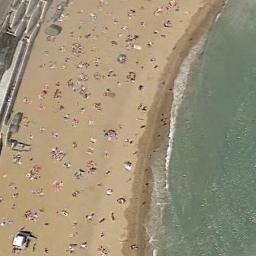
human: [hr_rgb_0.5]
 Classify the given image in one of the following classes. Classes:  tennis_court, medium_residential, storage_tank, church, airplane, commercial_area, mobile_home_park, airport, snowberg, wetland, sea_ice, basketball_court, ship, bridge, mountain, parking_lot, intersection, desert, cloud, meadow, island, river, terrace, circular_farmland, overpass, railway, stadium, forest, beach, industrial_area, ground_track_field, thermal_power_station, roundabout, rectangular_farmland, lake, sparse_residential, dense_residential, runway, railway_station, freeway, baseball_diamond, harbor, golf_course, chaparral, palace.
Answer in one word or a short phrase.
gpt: beach